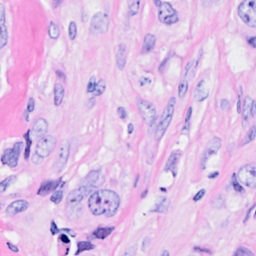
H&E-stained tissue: Breast